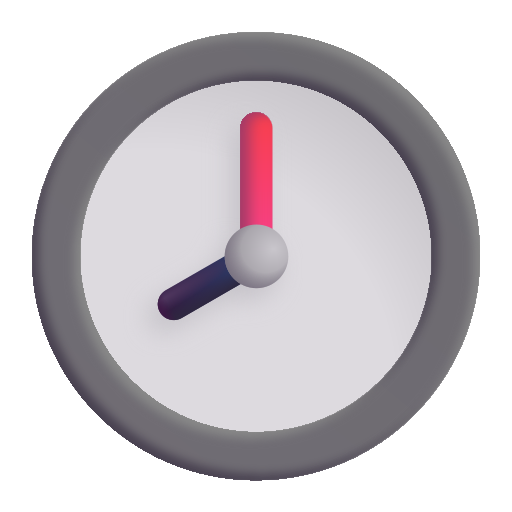
eight oclock color